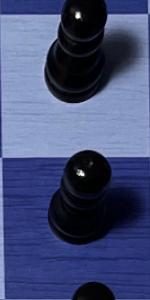
Label: Pawn_Black